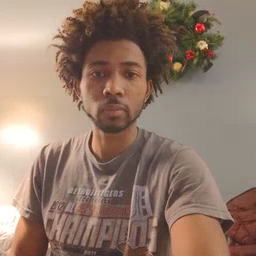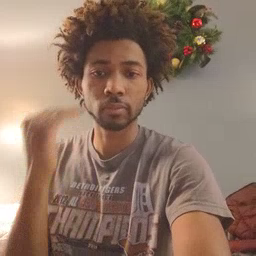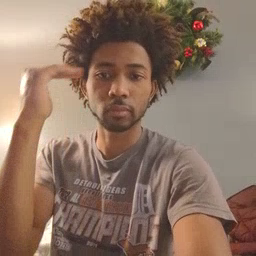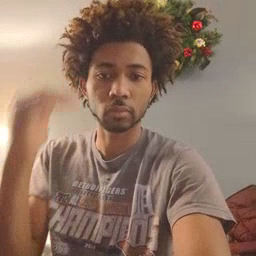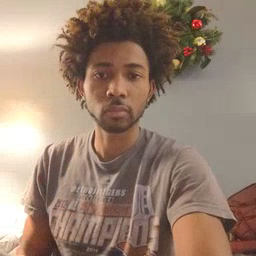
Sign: head